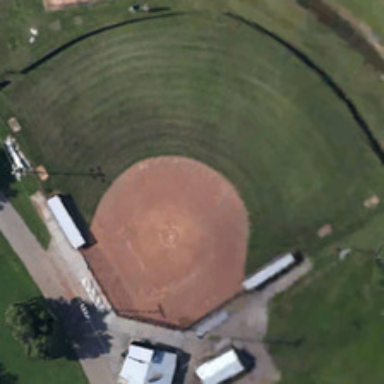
A baseball field is near several green trees .